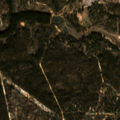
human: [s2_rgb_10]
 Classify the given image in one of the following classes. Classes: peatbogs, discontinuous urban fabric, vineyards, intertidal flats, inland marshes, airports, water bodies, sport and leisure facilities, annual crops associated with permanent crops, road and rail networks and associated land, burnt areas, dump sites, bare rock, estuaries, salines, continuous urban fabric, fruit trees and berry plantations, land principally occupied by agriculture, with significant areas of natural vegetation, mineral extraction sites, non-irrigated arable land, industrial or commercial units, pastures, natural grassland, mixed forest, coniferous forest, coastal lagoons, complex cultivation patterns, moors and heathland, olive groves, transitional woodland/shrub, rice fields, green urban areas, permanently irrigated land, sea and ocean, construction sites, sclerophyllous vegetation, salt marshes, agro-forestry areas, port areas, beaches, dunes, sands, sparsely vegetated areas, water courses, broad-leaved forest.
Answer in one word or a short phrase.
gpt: broad-leaved forest, transitional woodland/shrub, water bodies